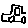
Label: car